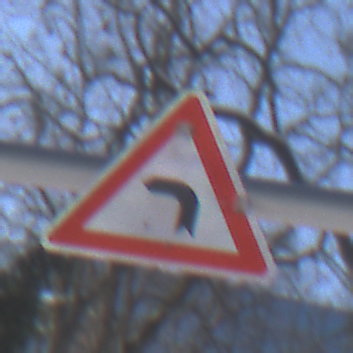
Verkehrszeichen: KurveLinks
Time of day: MorningAfternoon
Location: Outdoor (Special)
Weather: Clear
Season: Winter
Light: Natural